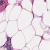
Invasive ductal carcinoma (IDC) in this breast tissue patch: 0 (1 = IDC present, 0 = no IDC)